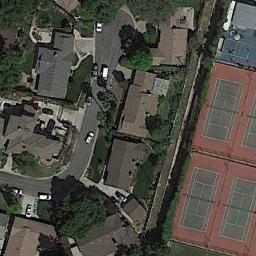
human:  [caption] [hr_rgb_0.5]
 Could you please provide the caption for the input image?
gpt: There are two tennis courts that don't go in the same direction .

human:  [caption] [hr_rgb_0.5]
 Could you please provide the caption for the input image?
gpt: Many buildings of different shapes are beside the tennis courts .

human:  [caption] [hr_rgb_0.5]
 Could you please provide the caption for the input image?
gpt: The tennis court is next to some buildings and trees .

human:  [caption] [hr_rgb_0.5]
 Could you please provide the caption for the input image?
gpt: Neatly arranged tennis courts next to residential areas .

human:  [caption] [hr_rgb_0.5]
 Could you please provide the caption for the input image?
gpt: There are some buildings and green trees beside the tennis courts .